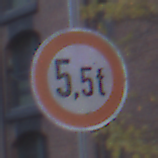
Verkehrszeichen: TatsaechlicheMasse
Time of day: SunriseSunset
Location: Outdoor (Urban)
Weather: Clear
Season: NotSpecified
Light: Natural